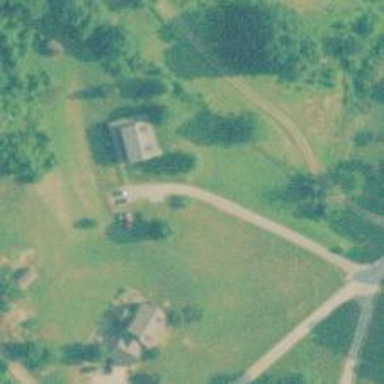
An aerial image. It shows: Driveway.